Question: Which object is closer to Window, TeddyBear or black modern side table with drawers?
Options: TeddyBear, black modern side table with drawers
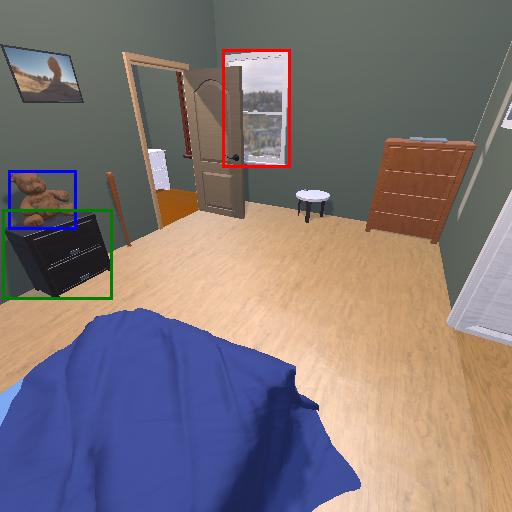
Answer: TeddyBear